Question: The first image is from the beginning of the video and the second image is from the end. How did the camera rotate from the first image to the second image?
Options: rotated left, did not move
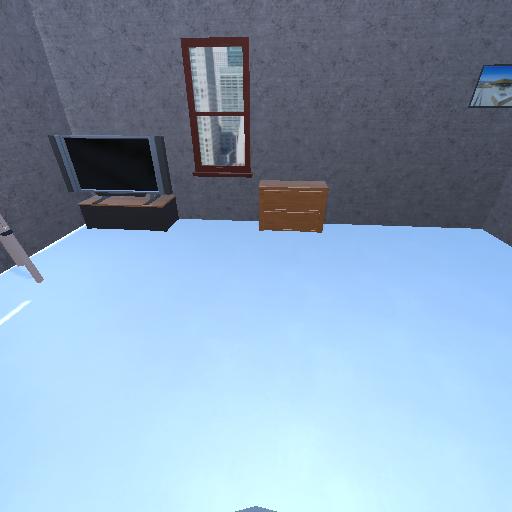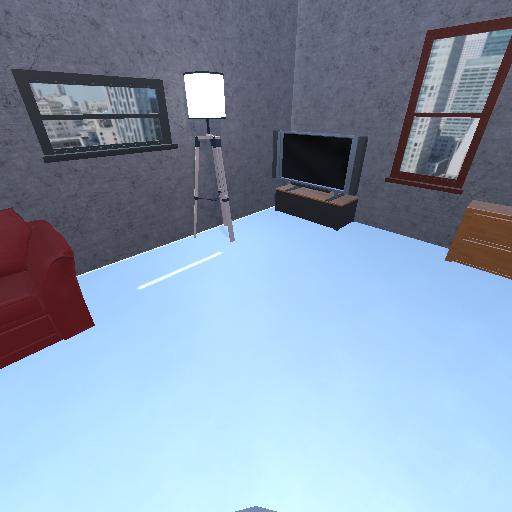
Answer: rotated left